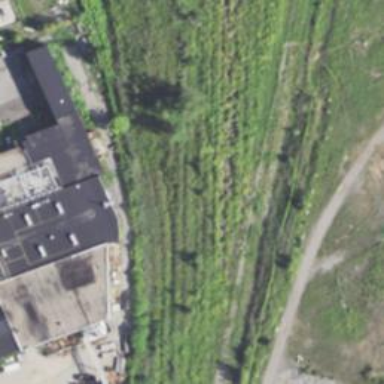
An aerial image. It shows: Disused railway spur line.